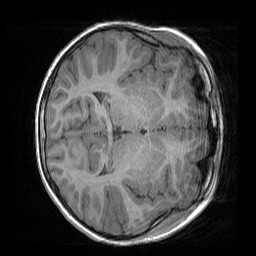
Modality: T1w
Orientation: axial
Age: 8
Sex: female
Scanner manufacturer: siemens
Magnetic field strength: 3 T
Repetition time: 1.65 s
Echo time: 0.00203 s